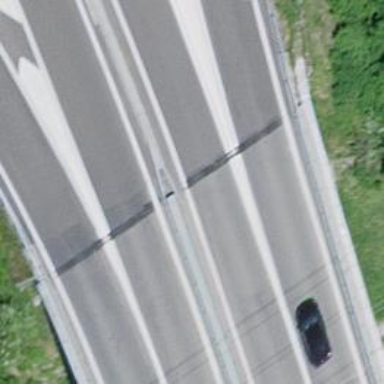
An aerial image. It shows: Bridge with asphalt surface on motorway link.